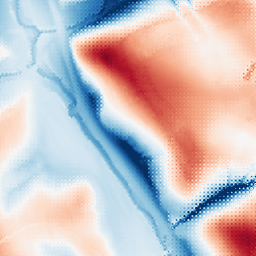
Category: multiscale
Decomposition family: dog_multiscale
Decomposition parameters: sigma_ratio: 2
n_scales: 5
base_sigma: 1
Upsampling method: regularized
Upsampling parameters: scale: 2
lambda_reg: 0.1
Upsampling scale: 2